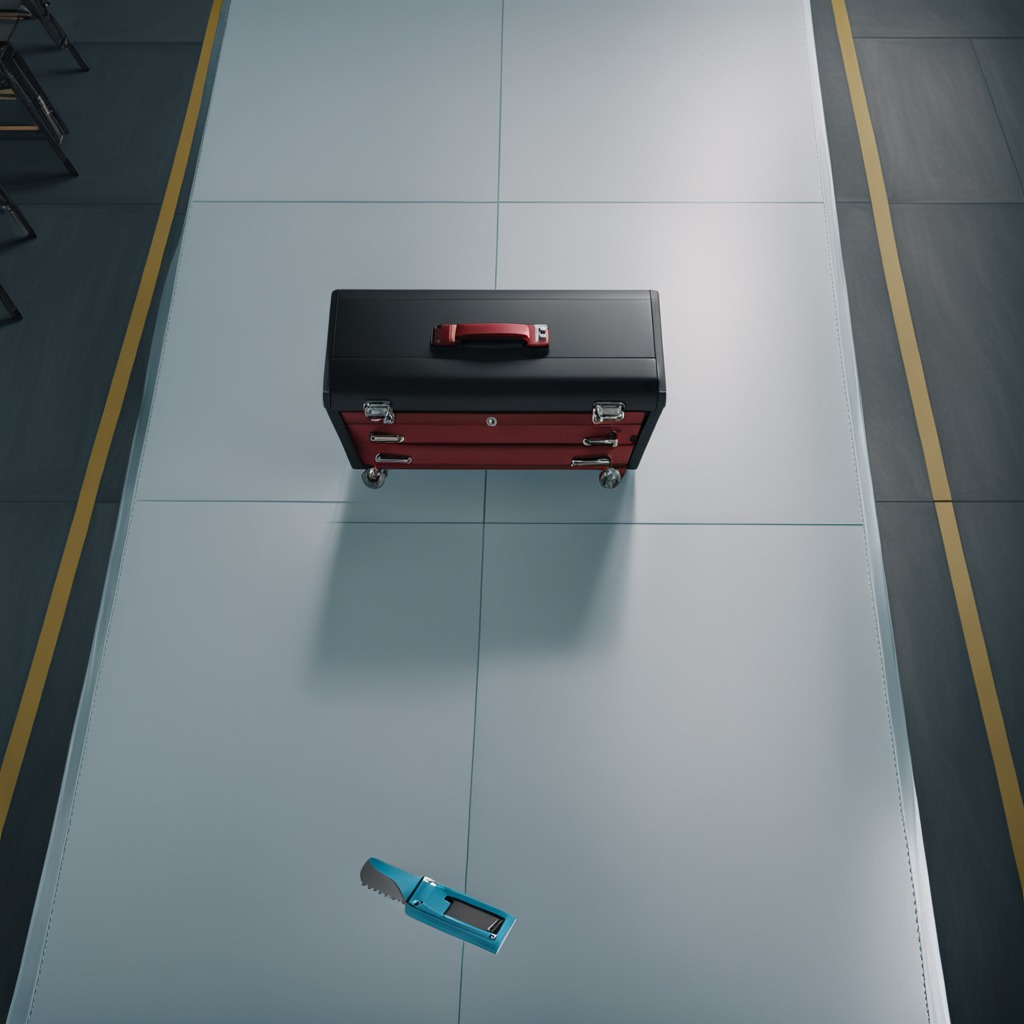
A utility knife is lying on the toolbox surface.